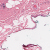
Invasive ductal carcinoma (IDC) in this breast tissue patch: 0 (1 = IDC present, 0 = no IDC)